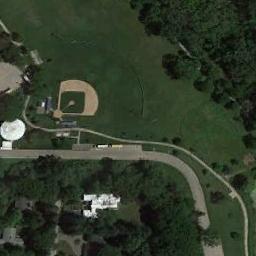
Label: baseball_diamond